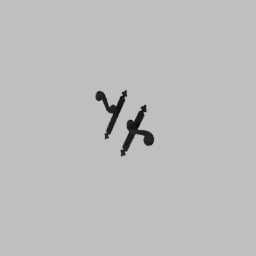
Label: mechanical